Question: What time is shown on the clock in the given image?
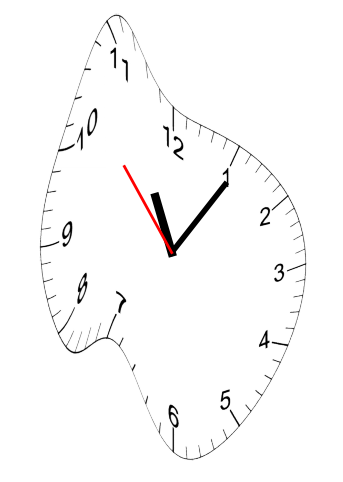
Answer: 11:05:53